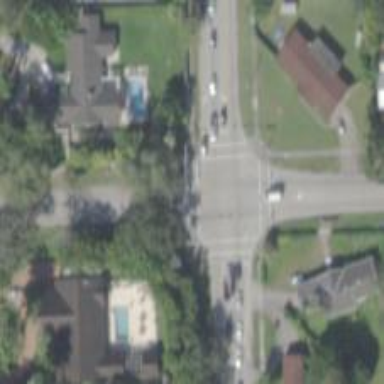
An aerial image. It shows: Asphalt footway with uncontrolled crossing. The crossing has lines markings.